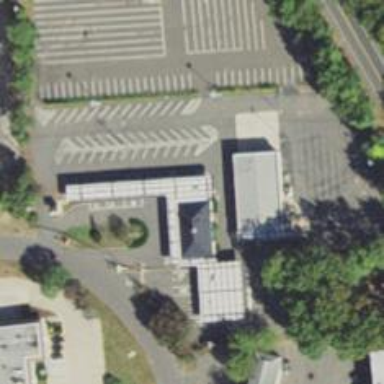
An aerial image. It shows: Car rental facility.